Interaction volume radius: 5 \u00c5
Interaction volume height: 15 \u00c5
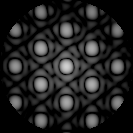
Disorder parameter: 0.1078